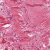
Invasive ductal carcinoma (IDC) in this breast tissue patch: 0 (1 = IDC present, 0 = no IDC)